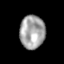
Tissue: lung
Cell type: Epithelial cells
Senescence score: 0.1759
Nuclear area (px): 825
Mean DAPI intensity: 163.612